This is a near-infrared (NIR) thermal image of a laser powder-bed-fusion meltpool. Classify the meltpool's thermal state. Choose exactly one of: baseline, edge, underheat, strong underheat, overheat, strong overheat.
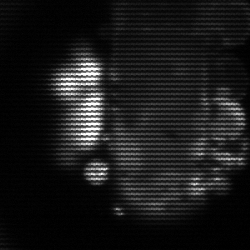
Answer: strong underheat